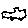
Label: car